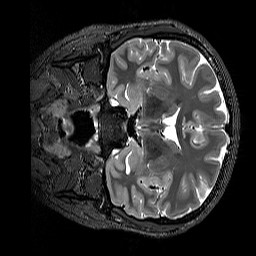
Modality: T2w
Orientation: coronal
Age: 30
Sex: female
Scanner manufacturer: siemens
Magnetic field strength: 3 T
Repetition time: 3.2 s
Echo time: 0.728 s